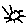
Label: sun